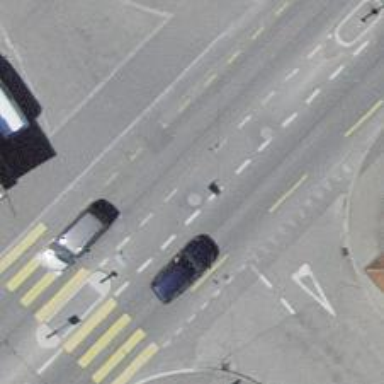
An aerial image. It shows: Secondary road with asphalt surface. It includes cycle lane and trolley wires.